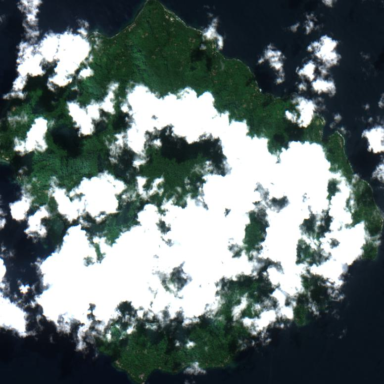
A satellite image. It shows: Island with natural coastline.